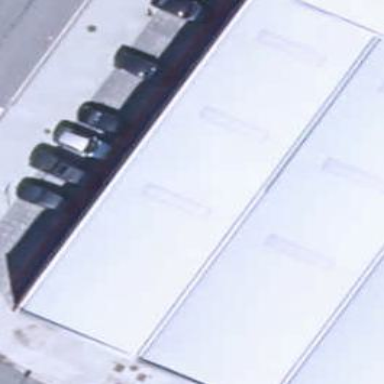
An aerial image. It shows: Industrial building.